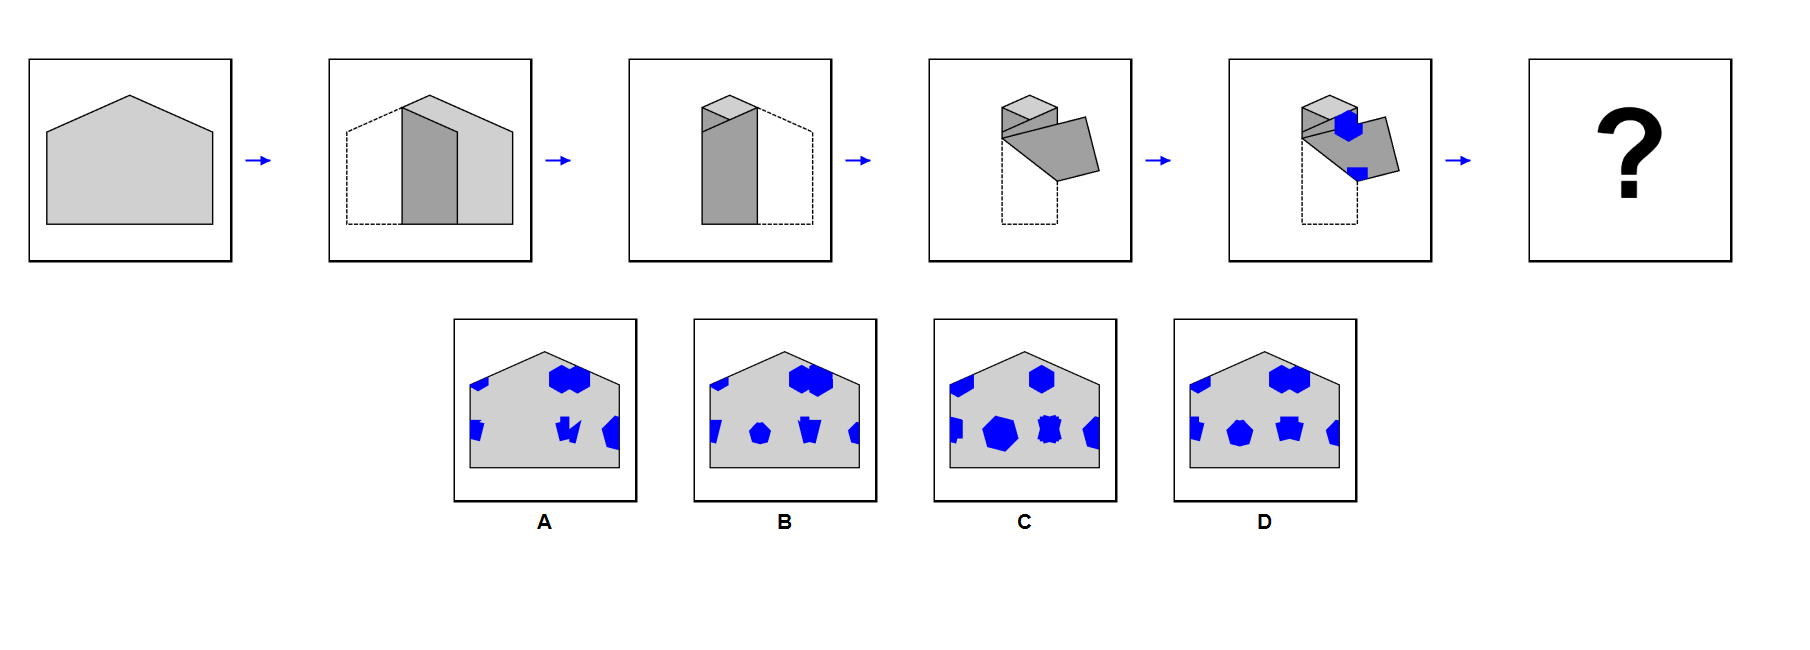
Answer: D